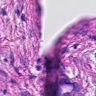
Metastatic tissue present: yes